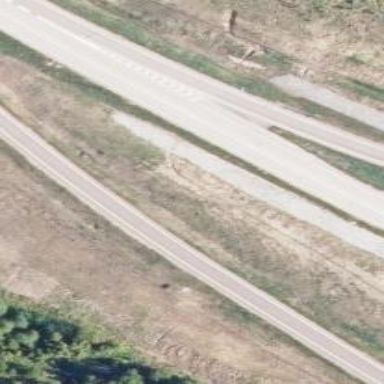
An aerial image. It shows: Motorway link with asphalt surface. It is tertiary road for vehicles.